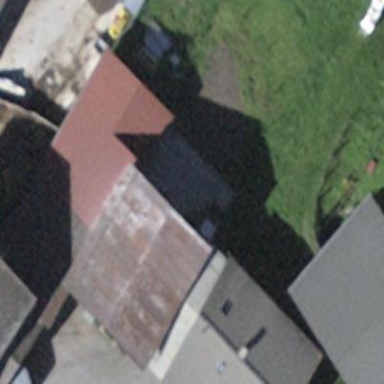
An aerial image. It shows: Building with tile roof.